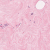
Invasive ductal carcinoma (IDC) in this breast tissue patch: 0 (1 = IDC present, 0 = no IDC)